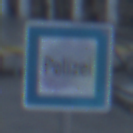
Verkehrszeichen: Polizei
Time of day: Dawn
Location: Outdoor (Urban)
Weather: Clear
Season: NotSpecified
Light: Natural